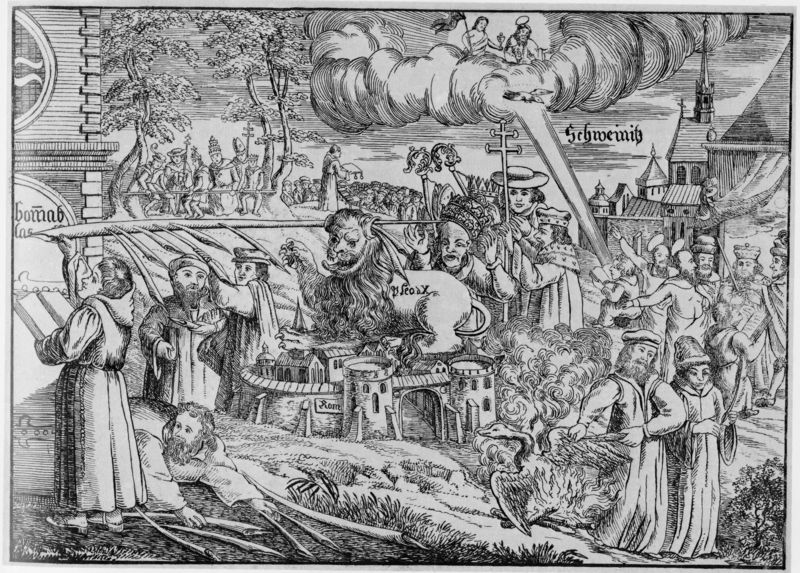
Titel: Schweinitz
Institution: (Seriendruck)
Schlagwörter: adler, baum, feder, feuer, gott, himmel, vogel, wolken, bäume, landschaft, menschen, stadt, grau, holz, hüte, männer, schwarz, szene, weiss, zeichnung, dach, gras, haus, tiere, wolke, alt, taube, feld, häuser, kirche, rauch, geistlicher, kutte, gewänder, krone, turm, engel, fell, holzschnitt, schrift, gans, schwan, bogen, perspektive, mauer, grafik, figuren, krieg, schlacht, sturm, bischof, könig, papst, karikatur, buch, burg, glaube, kreuz, türme, festung, druck, schwarzweiss, stich, illustration, stöcke, strahl, bleistift, kardinal, rom, heiligenschein, christus, jesus, christlich, mittelalter, mönch, luther, tiara, löwe, glaubenskrieg, schreiber, heilig, ungeheuer, erlöser, monster, proportionen, reformation, pfingsten, heiliger geist, gottvater, phönix, chronik, thesen, trinität, aberglaube, stdt, lutter, doppelkreuz, alöwe, schweinitz, schwa, heilige geist, markuslöwe, mönche, stadt schweinitz, wolkebischof